Current action and preconditions to check: trajectory_clear

Your task: For each precondition in the list above, predict whether it will hold at this action.

Consider the current scene as observed from the mobile robot's camera, and analyze the predicted future states of all dynamic agents (e.g., people, animals, vehicles, or any moving entities) within the NEXT SECOND.

IMPORTANT: Only answer "very likely" if you are absolutely certain—based on strong, clear evidence—that a dynamic agent will violate the precondition in the predicted future state. Do NOT answer "very likely" for unlikely, ambiguous, or low-probability risks.

Ask yourself for each precondition: Is there a high probability, with clear and convincing evidence, that the predicted future states of any dynamic agent will interfere with the predicted future state of the currently executing action within the NEXT SECOND, causing that precondition to fail?

Assess the risk level based on these predictions. Use "likely" or "very likely" if motions create a clear risk of interference.

Use "neutral" or "improbable" if agents are nearby but their predicted paths are clearly diverging or non-conflicting.

Failure Risk Categories: "very improbable", "improbable", "neutral", "likely", "very likely"

Answer Format: Output ONLY the probability_of_failure value from these categories: "very improbable", "improbable", "neutral", "likely", "very likely"

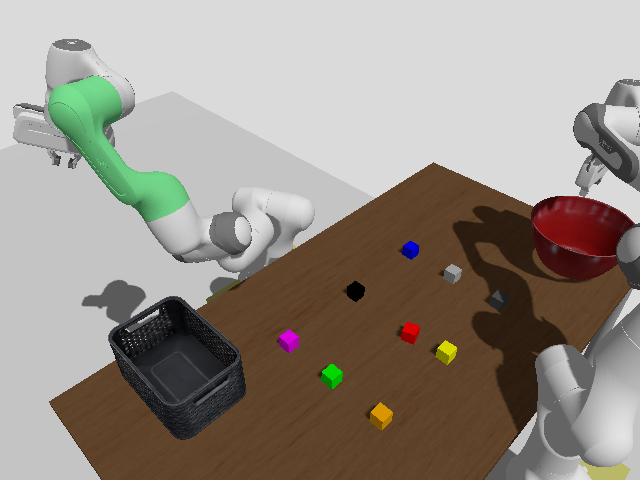

Answer: very improbable